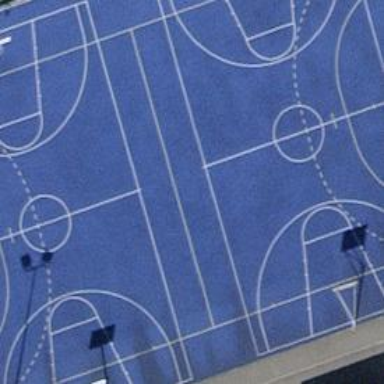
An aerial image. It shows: Basketball court in the leisure land pitch.